Некоторое количество идеального одноатомного газа в герметическом сосуде подвергают изобарному расширению, при котором его объем увеличивается в полтора раза. Затем с тем же газом проводят процесс сжатия, в результате которого и объем газа, и его давление уменьшаются в три раза, причем в ходе процесса давление остается прямо пропорциональным объему с одним и тем же коэффициентом пропорциональности. При сжатии газ передал окружающим телам количество теплоты $Q_0$. После сжатия газ снова изобарно расширяют, доводя его объем до первоначального (того, который имел газ перед первым изобарным расширением).
Какое количество теплоты необходимо сообщить газу, чтобы изохорно вернуть его в упомянутое первоначальное состояние?
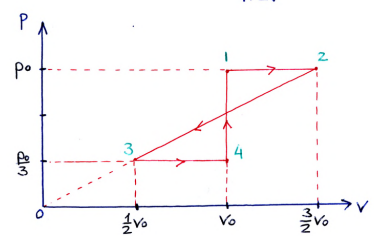
Решение: При изохорном процессе газ не совершает работу, так что $\Delta Q=\Delta U$. Поэтому количество теплоты, которое нужно сообщить газу в процессе $4-1$ равно $$\Delta Q_{4-1}=\Delta U_{4-1}=C_V \nu\left(T_1-T_4\right)=\\=\frac{3}{2} \nu R\left(T_1-T_4\right)=\frac{3}{2}\left(p_1 V_1-p_4 V_4\right)=p_0 V_0=?$$$-Q_0=\Delta U_{2-3}+A_{2-3} $ ($\mathrm I$ начало термодинамики).$$\Delta U_{2-3}=\frac{3}{2} \nu R\left(T_3-T_2\right)=\frac{3}{2} \nu\left(p_3 V_3-p_2 V_2\right)=-2 p_0 V_0$$$A_{2-3}$ равна площади под линейным участием $2-3$, взятой со знаком минус.Поэтому $A_{2-3}=-\left(V_2-V_3\right) \cdot \frac{p_2+p_3}{2}=-\frac{2}{3} p_0 V_0$.Итого $-Q_0=-2 p_0 V_0-\frac{2}{3} p_0 V_0=-\frac{8}{3} p_0 V_0$, т.е. $Q_0=-p_0 V_0$.Искомая величина $p_0V_0$ равна $\frac{3}{8} Q_0$.
Ответ: $$\frac{3}{8} Q_0$$
Темы:
T, Термодинамика, Всероссийские, Циклы, Теплота, Изопроцессы